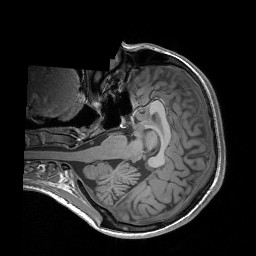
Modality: T1w
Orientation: axial
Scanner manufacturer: siemens
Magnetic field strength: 3 T